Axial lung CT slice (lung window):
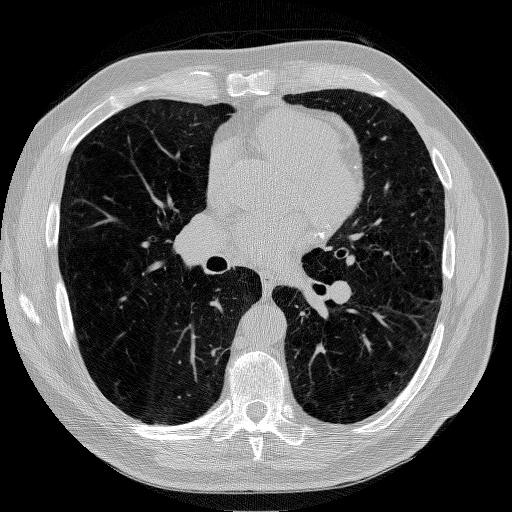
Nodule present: no